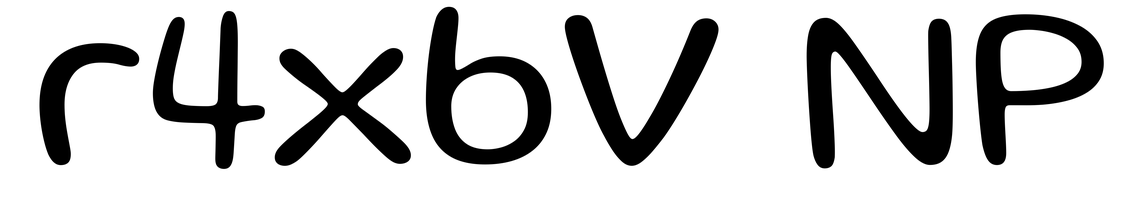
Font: Gluten_Light